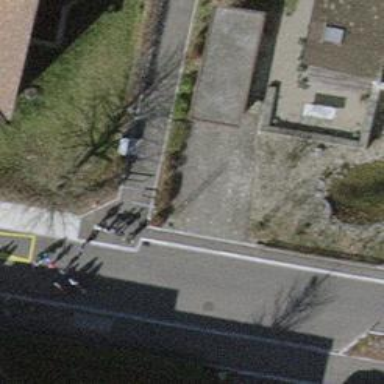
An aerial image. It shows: Cycle barrier.